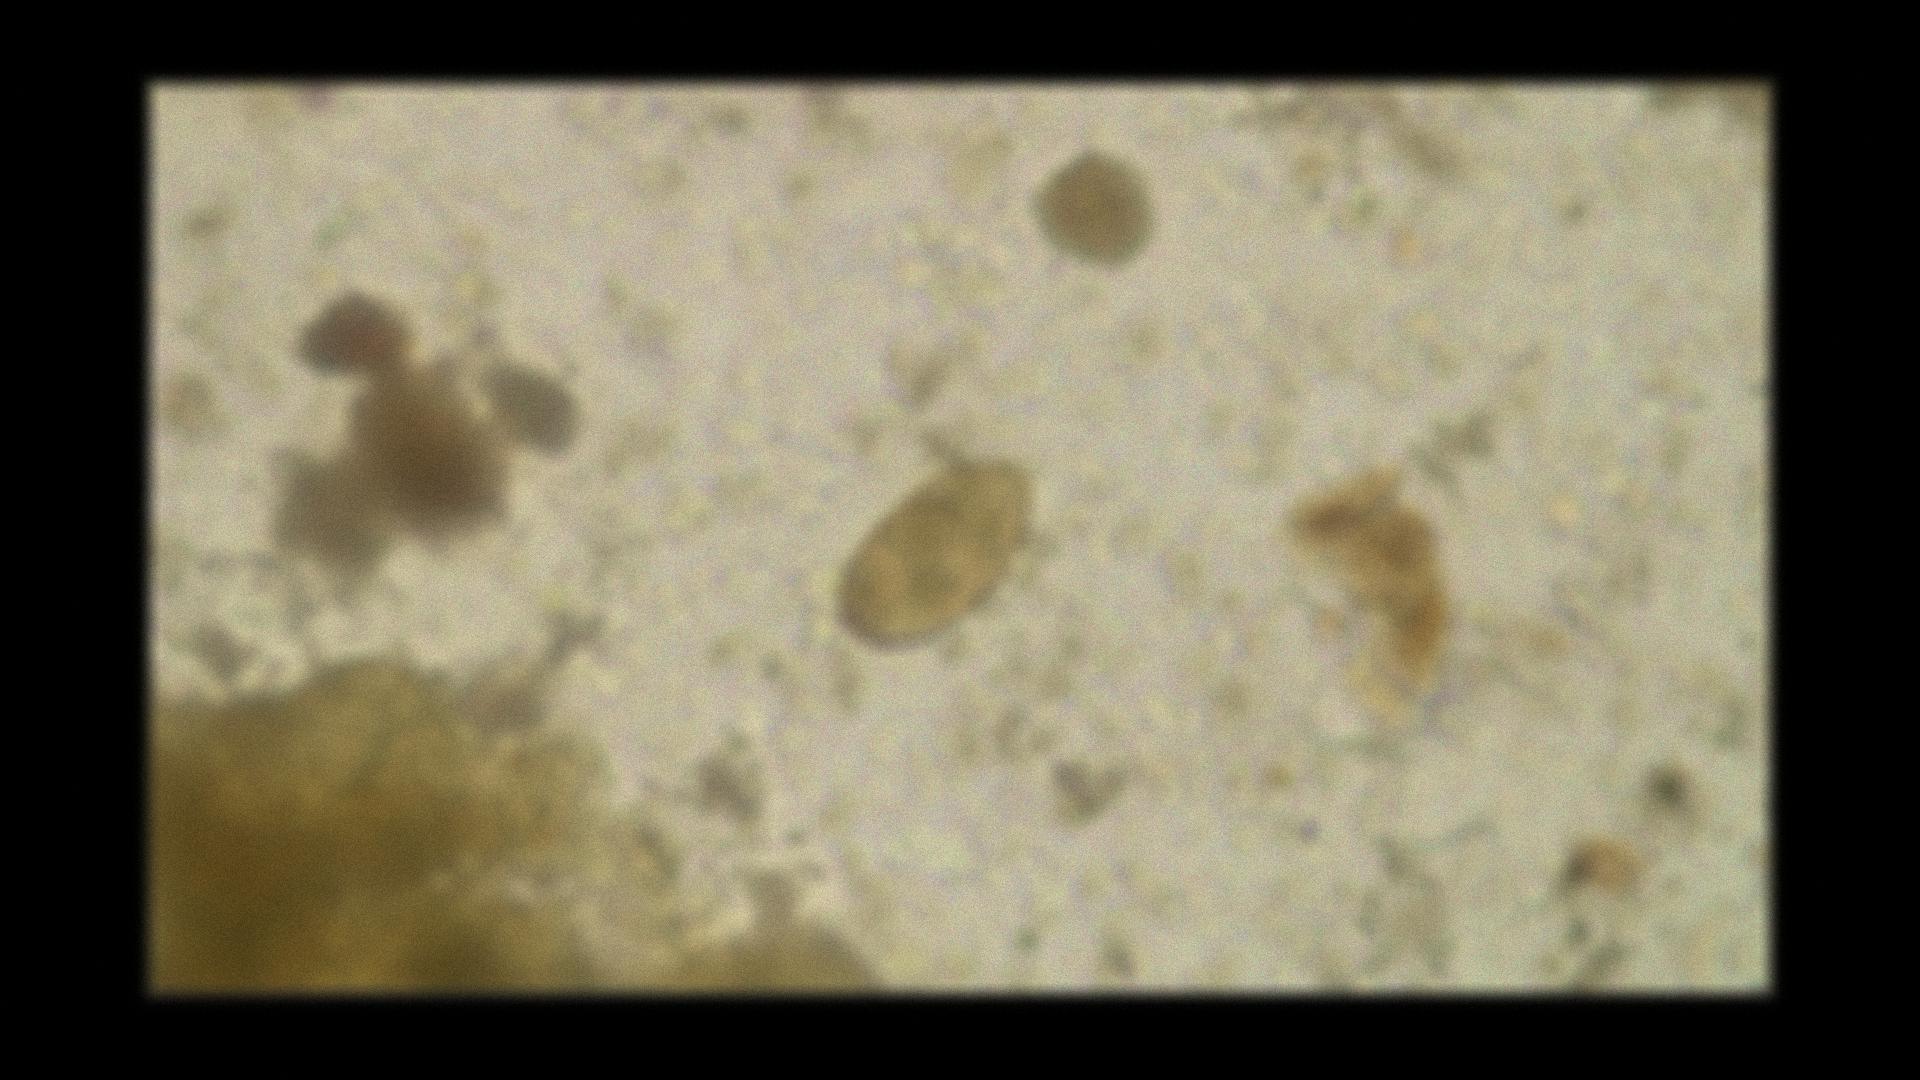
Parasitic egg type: Paragonimus spp